Interaction volume radius: 10 \u00c5
Interaction volume height: 15 \u00c5
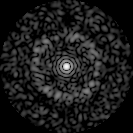
Disorder parameter: 0.8496